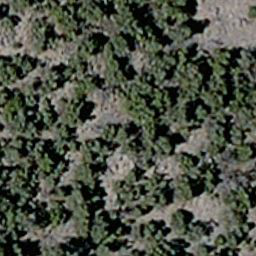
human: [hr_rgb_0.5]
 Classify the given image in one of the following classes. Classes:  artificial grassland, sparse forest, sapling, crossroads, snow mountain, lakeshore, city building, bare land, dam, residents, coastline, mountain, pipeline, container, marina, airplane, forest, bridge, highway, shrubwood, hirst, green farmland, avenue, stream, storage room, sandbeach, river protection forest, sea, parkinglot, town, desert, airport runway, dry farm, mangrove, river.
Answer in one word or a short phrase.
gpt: sparse forest